Question: This is my code :
'''
<?php
if (isset($_GET['query']))
$query = $_GET['query'];
$min_length = 3;
if (isset($_GET['query']))
if(strlen($query) >= $min_length){
$query = htmlspecialchars($query);
$query = mysql_real_escape_string($query);
$raw_results = mysql_query("SELECT * FROM studentsroom
WHERE ('room' LIKE '%".$query."%') OR ('name' LIKE '%".$query."%') OR ('studentId' LIKE '%".$query."%') ORDER BY room") or die(mysql_error());
if(mysql_num_rows($raw_results) > 0){
while($results = mysql_fetch_array($raw_results)){
echo '<table border="1" cellspacing="1">';
'<td width="100"><strong>&nbsp;Room: </strong>'.$results['room'].'</td>
<td width="200"><strong>&nbsp;Student ID: </strong>'.$results['studentId'].'</td>&nbsp;
<td width="250"><strong>&nbsp;Name: </strong>'.$results['name'].'</td>';
echo '</table>';
}
}
else{
echo "No results";
}
}
else{
echo "Minimum length is ".$min_length;
}
?>
'''
I want the results to be displayed in a table but without the spacing in between as below :

Could someone help me with a better HTML code for the results displayed in the table ?
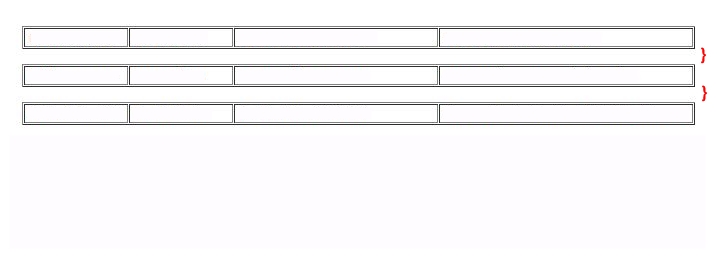
Answer: Take the table tag outside the loop, and generate a new row for each entry:
'''
if(mysql_num_rows($raw_results) > 0){
echo '<table border="1" cellspacing="1">';
while($results = mysql_fetch_array($raw_results)){
echo '<tr>
<td width="100"><strong>&nbsp;Room: </strong>'.$results['room'].'</td>
<td width="200"><strong>&nbsp;Student ID </strong>'.$results['studentId'].'</td>
<td width="250"><strong>&nbsp;Name: </strong>'.$results['name'].'</td>
</tr>';
}
echo '</table>';
}
'''
Edit: also note that mysql functions are <URL>, switch to mysqli or PDO instead.